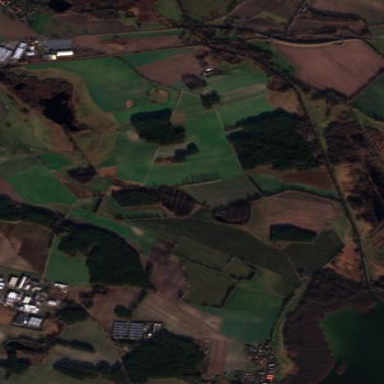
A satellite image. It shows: Picturesque farmland scene.